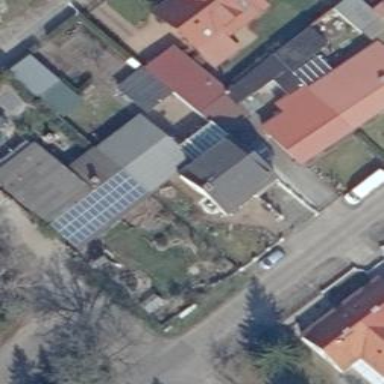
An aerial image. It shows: Semi-detached house.